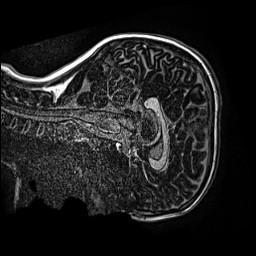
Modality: MP2RAGE
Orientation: sagittal
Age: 12
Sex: female
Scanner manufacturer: siemens
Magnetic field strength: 3 T
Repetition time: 4 s
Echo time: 0.00299 s